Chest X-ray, AP view. Patient: 54 years old, sex F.
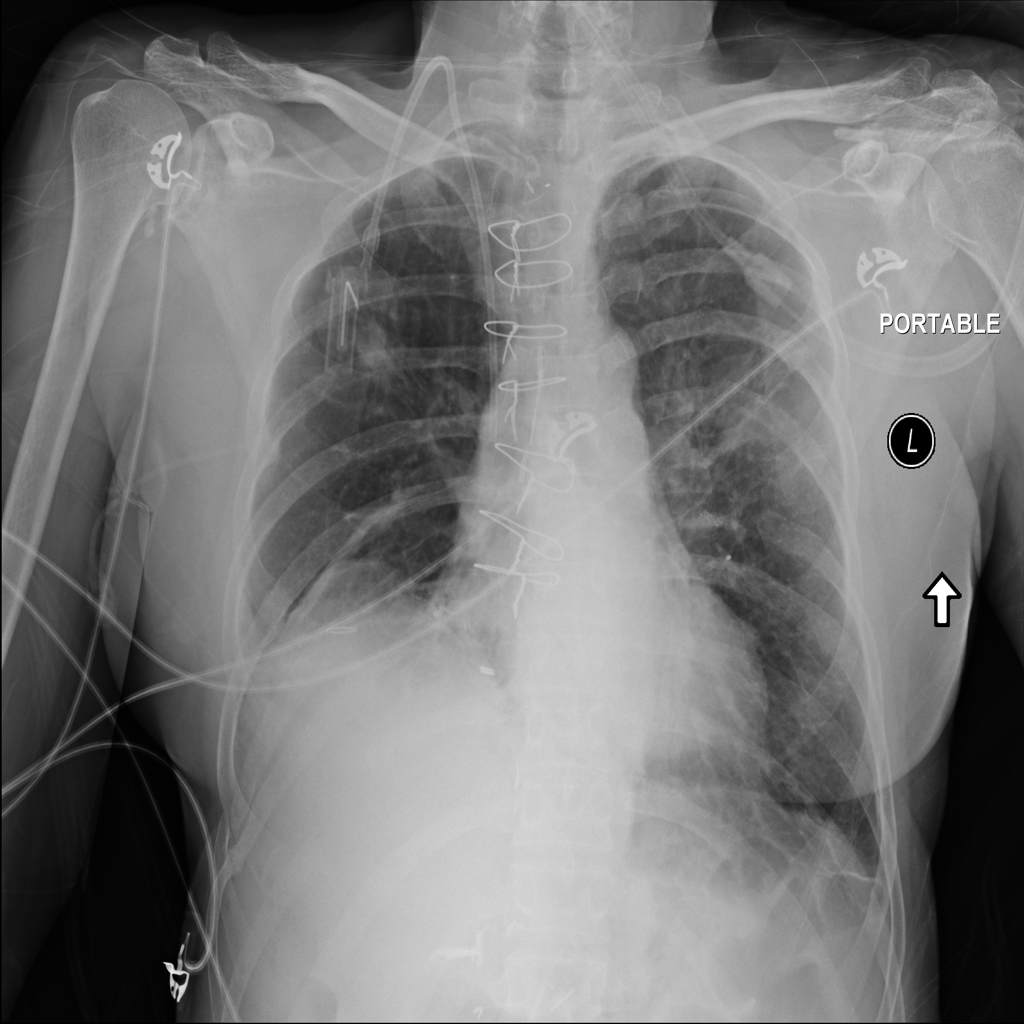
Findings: No Finding